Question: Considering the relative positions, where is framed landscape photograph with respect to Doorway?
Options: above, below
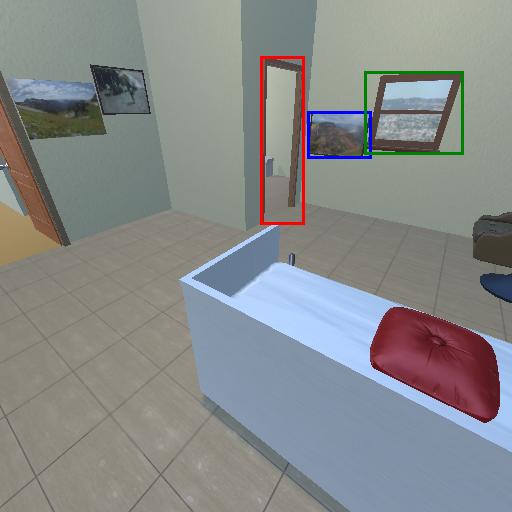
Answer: above